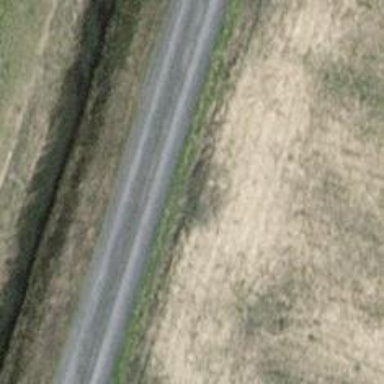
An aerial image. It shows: Track with fine gravel surface. The track type is grade 2.